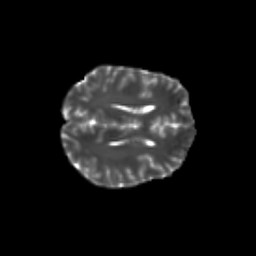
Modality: T2w
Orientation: axial
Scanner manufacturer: siemens
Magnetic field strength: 3 T
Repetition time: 9.2 s
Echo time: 0.084 s